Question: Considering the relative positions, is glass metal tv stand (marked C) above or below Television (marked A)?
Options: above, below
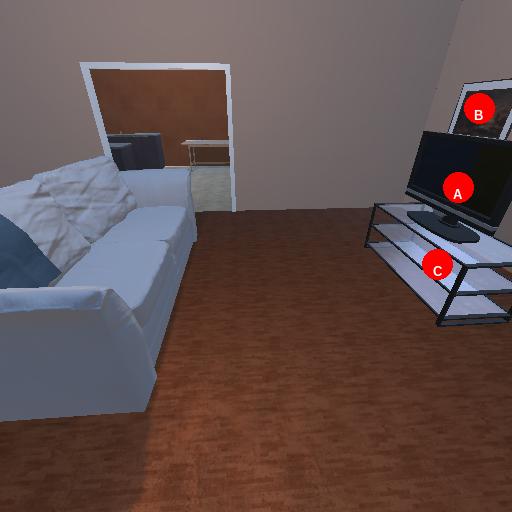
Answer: above